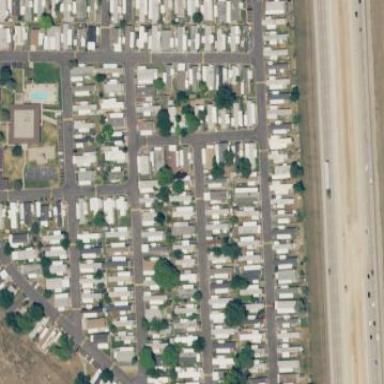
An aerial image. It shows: Residential area designated as mobile home park.